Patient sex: F
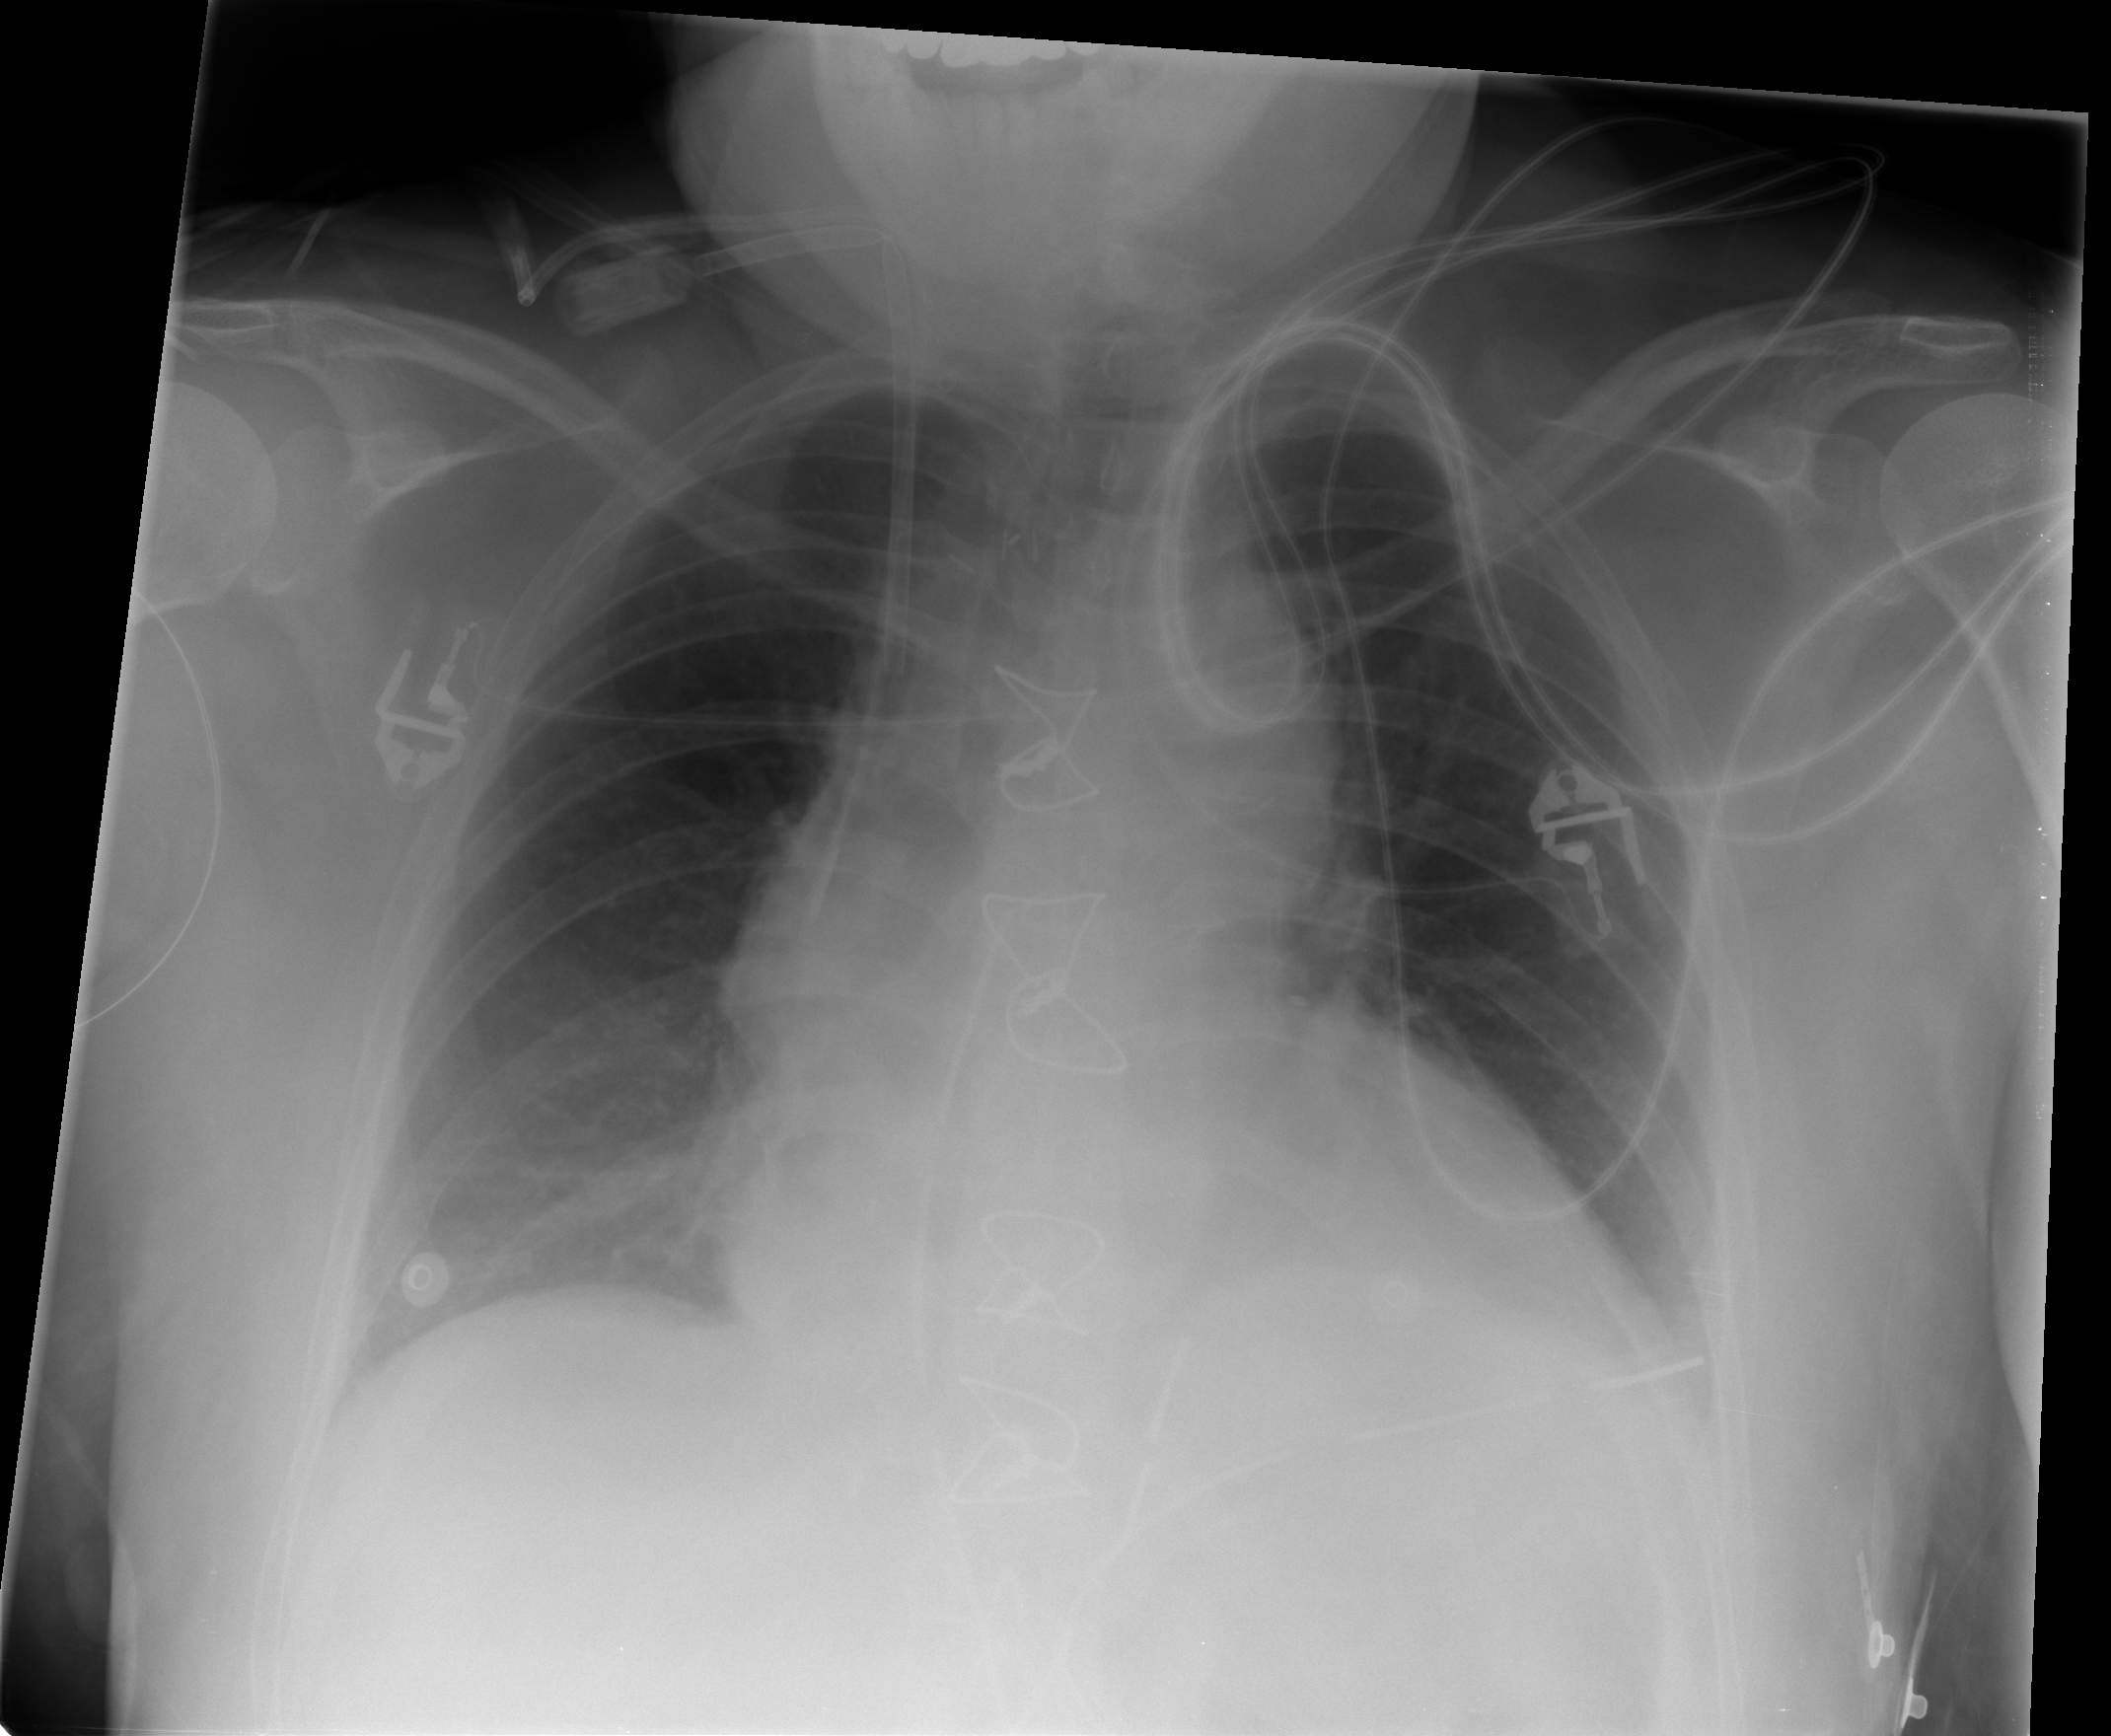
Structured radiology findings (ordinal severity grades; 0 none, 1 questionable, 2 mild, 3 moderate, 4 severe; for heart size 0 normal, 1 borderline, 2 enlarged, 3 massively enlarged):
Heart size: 2
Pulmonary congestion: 0
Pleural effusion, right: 0
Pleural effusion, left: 0
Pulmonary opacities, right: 0
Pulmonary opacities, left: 0
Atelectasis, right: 2
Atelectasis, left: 2